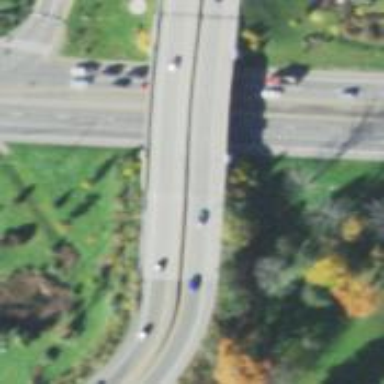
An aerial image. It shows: Primary link highway bridge with asphalt surface.